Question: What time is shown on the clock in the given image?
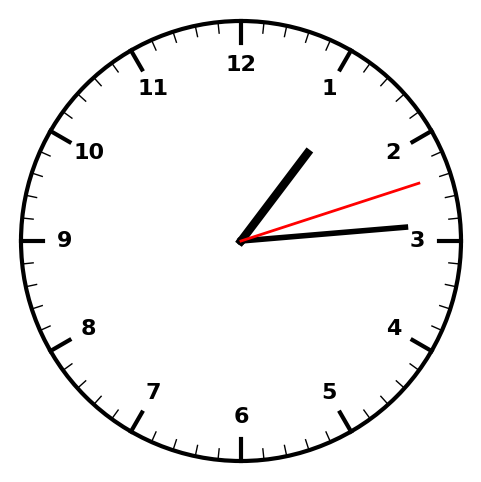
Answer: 01:14:12